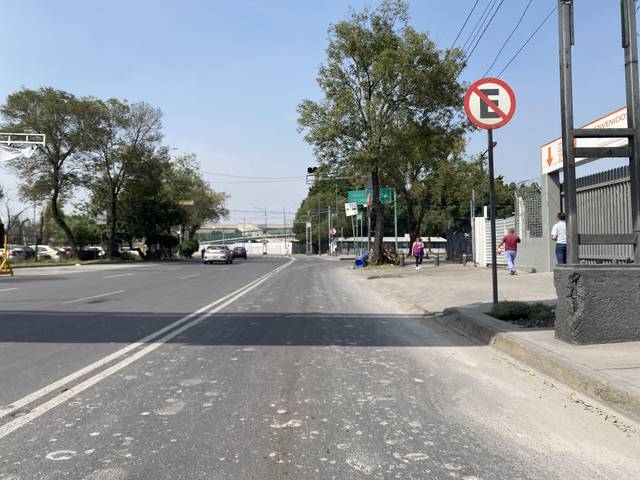
Region: Mexico
Coordinates: 19.406, -99.103